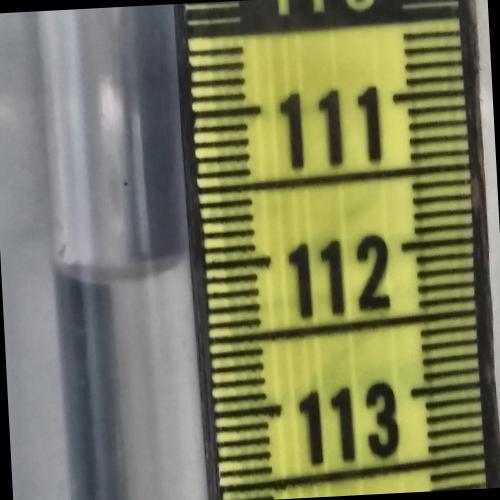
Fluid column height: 112.0 cm